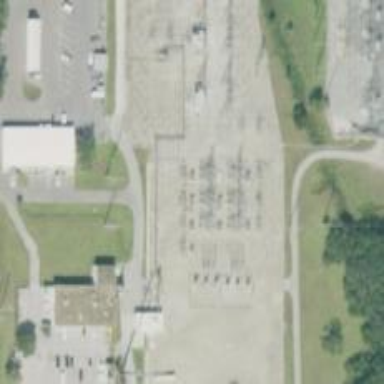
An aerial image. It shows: Switch for power supply.